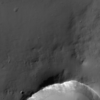
Label: not_dusty